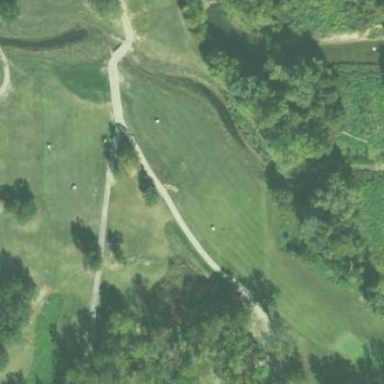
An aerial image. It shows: Well-maintained grassy area designated as golf fairway.